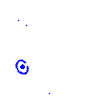
Particle: electron